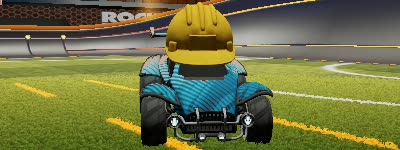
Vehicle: octane